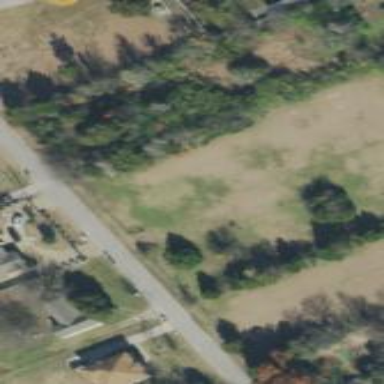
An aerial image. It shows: Grassy plot designated for zoning purposes.